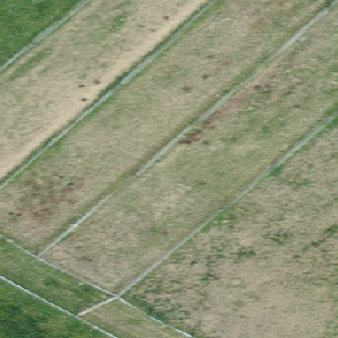
Label: other